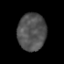
Tissue: prostate
Cell type: T cells
Senescence score: 0.07016
Nuclear area (px): 1034
Mean DAPI intensity: 82.368